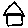
Label: house